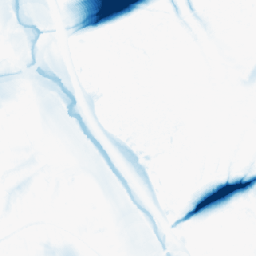
Category: morphological
Decomposition family: morphological_ellipse
Decomposition parameters: operation: closing
width: 50
height: 50
Upsampling method: area
Upsampling parameters: scale: 8
Upsampling scale: 8